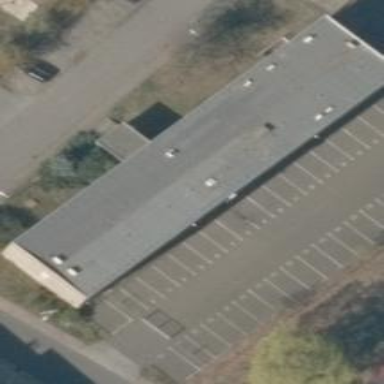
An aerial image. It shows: Building.